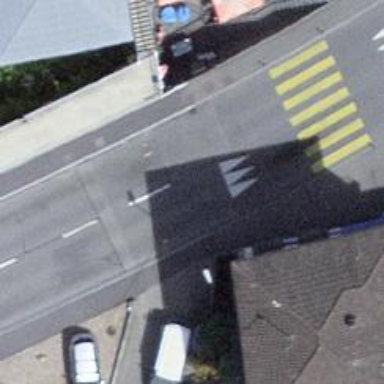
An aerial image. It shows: Set of steps on the road.